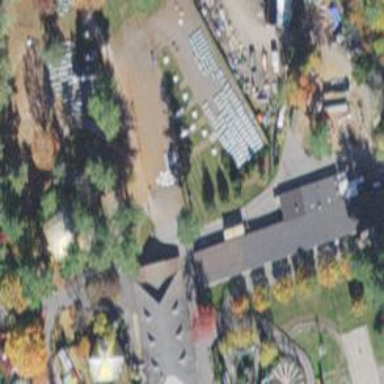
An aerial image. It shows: Tent.